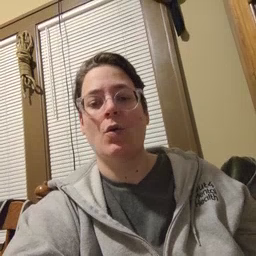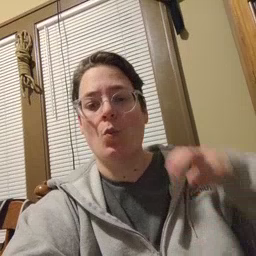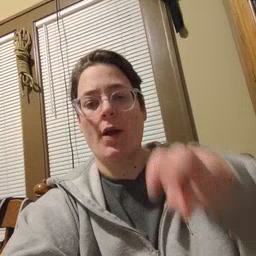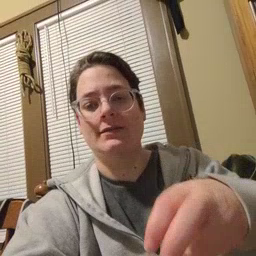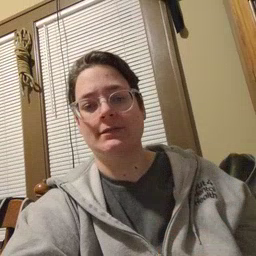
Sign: ride